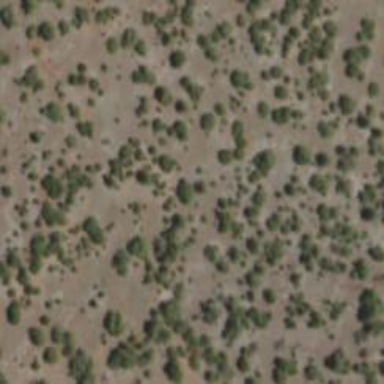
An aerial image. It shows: Area covered in scrub vegetation.